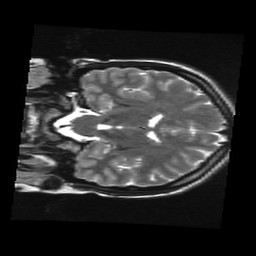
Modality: T2w
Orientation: coronal
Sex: female
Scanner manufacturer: ge
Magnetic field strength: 3 T
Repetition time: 5 s
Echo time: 0.1007 s